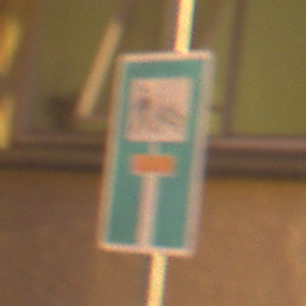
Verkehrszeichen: SackgasseRadverkehrFussgaengerDurchlaessig
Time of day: Night
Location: Outdoor (Urban)
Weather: Clear
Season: NotSpecified
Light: Artificial